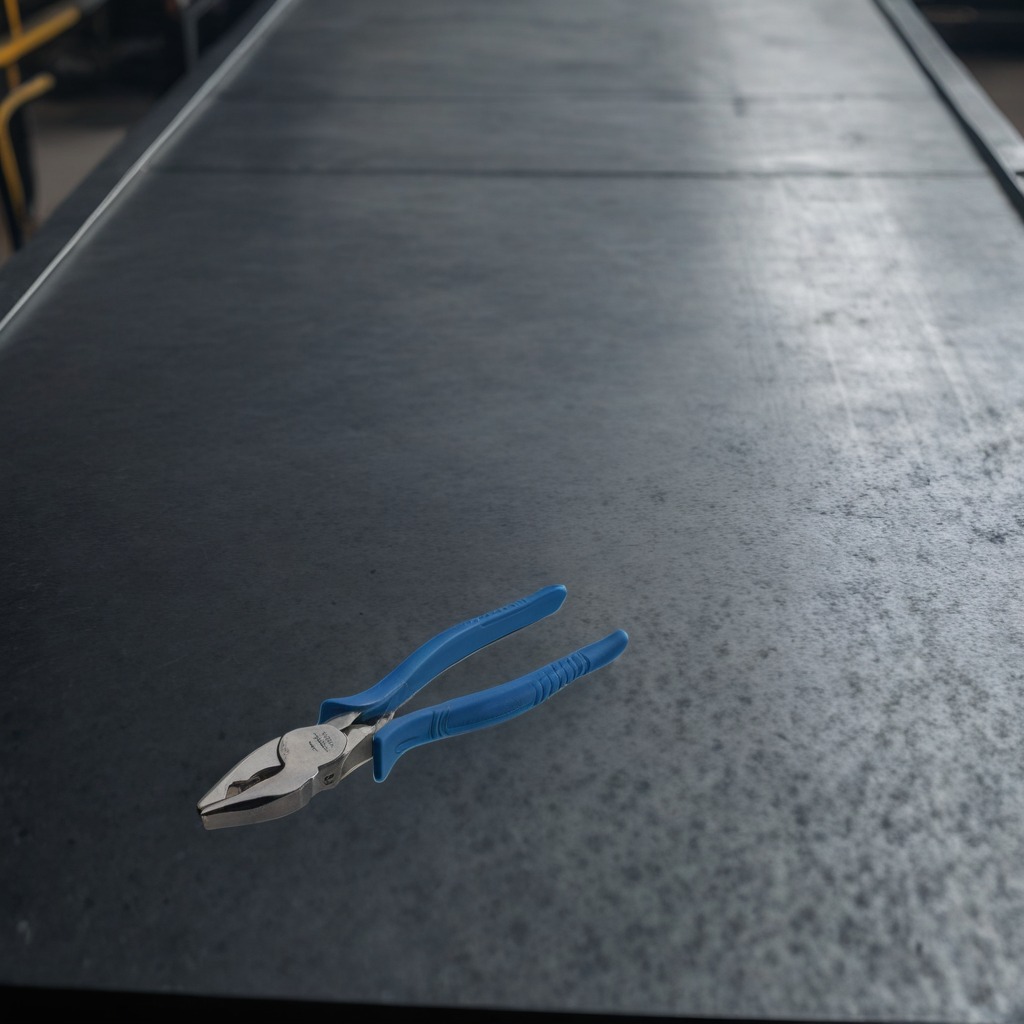
A plier lies on the cold steel table in a mining workshop.